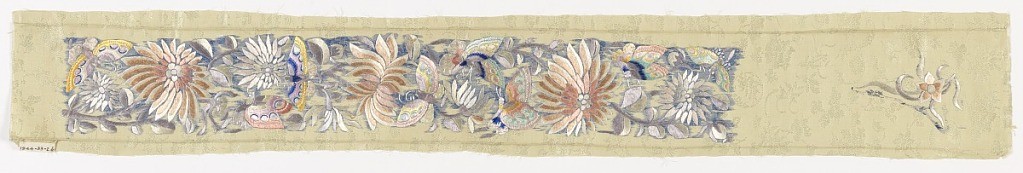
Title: Sleeve bands
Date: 19th century
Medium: silk Technique: satin stitch embroidery
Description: Pale green patterned silk is embroidered in a multicolored design of butterflies and flowers.